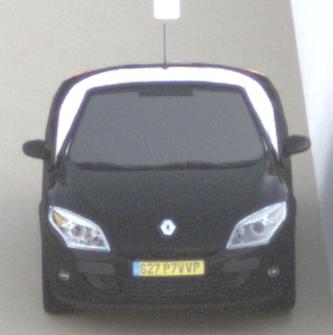
Make: Renault
Model: Mégane Coupé-Cabriolet 1.6 16V 110
Detailed model: Mégane (III) Coupé-Cabriolet
Model produced from: 2010/06
Model produced until: 2013/03
Doors: 2
Color: black
Road condition: dry road
Daytime: sunrise or sunset
Contrast: low contrast